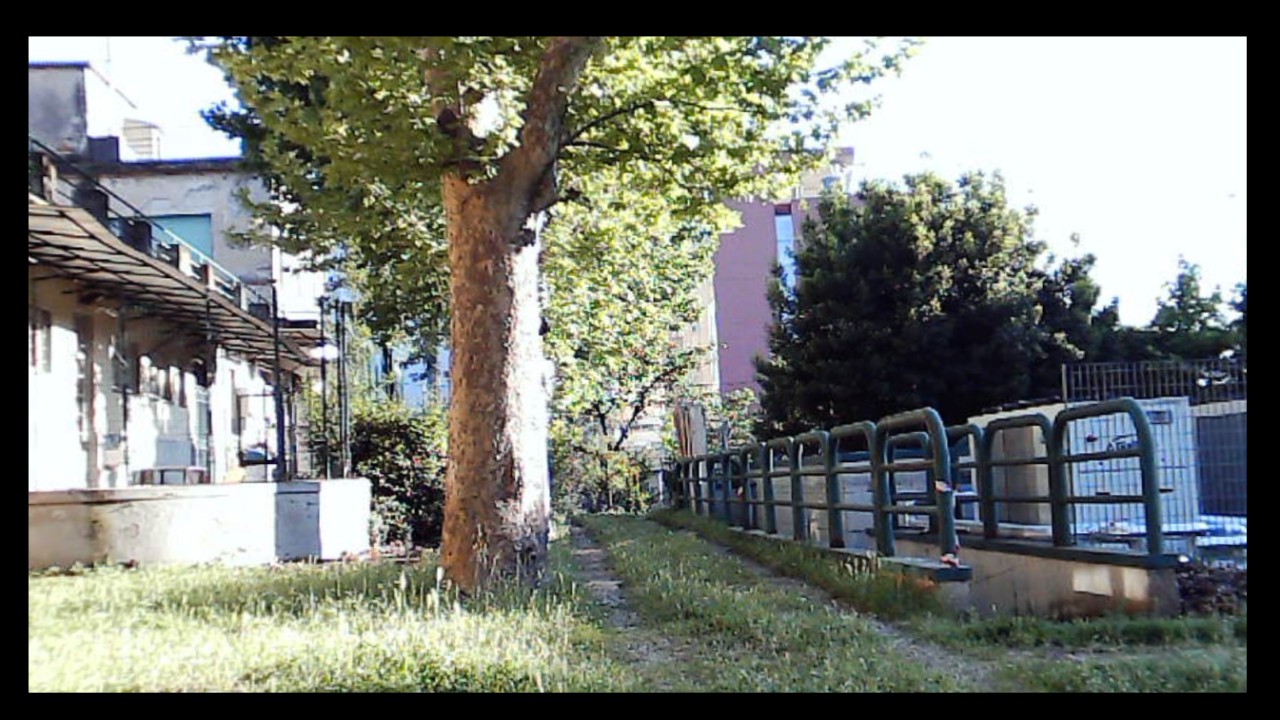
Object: DarwinFPV cineape20